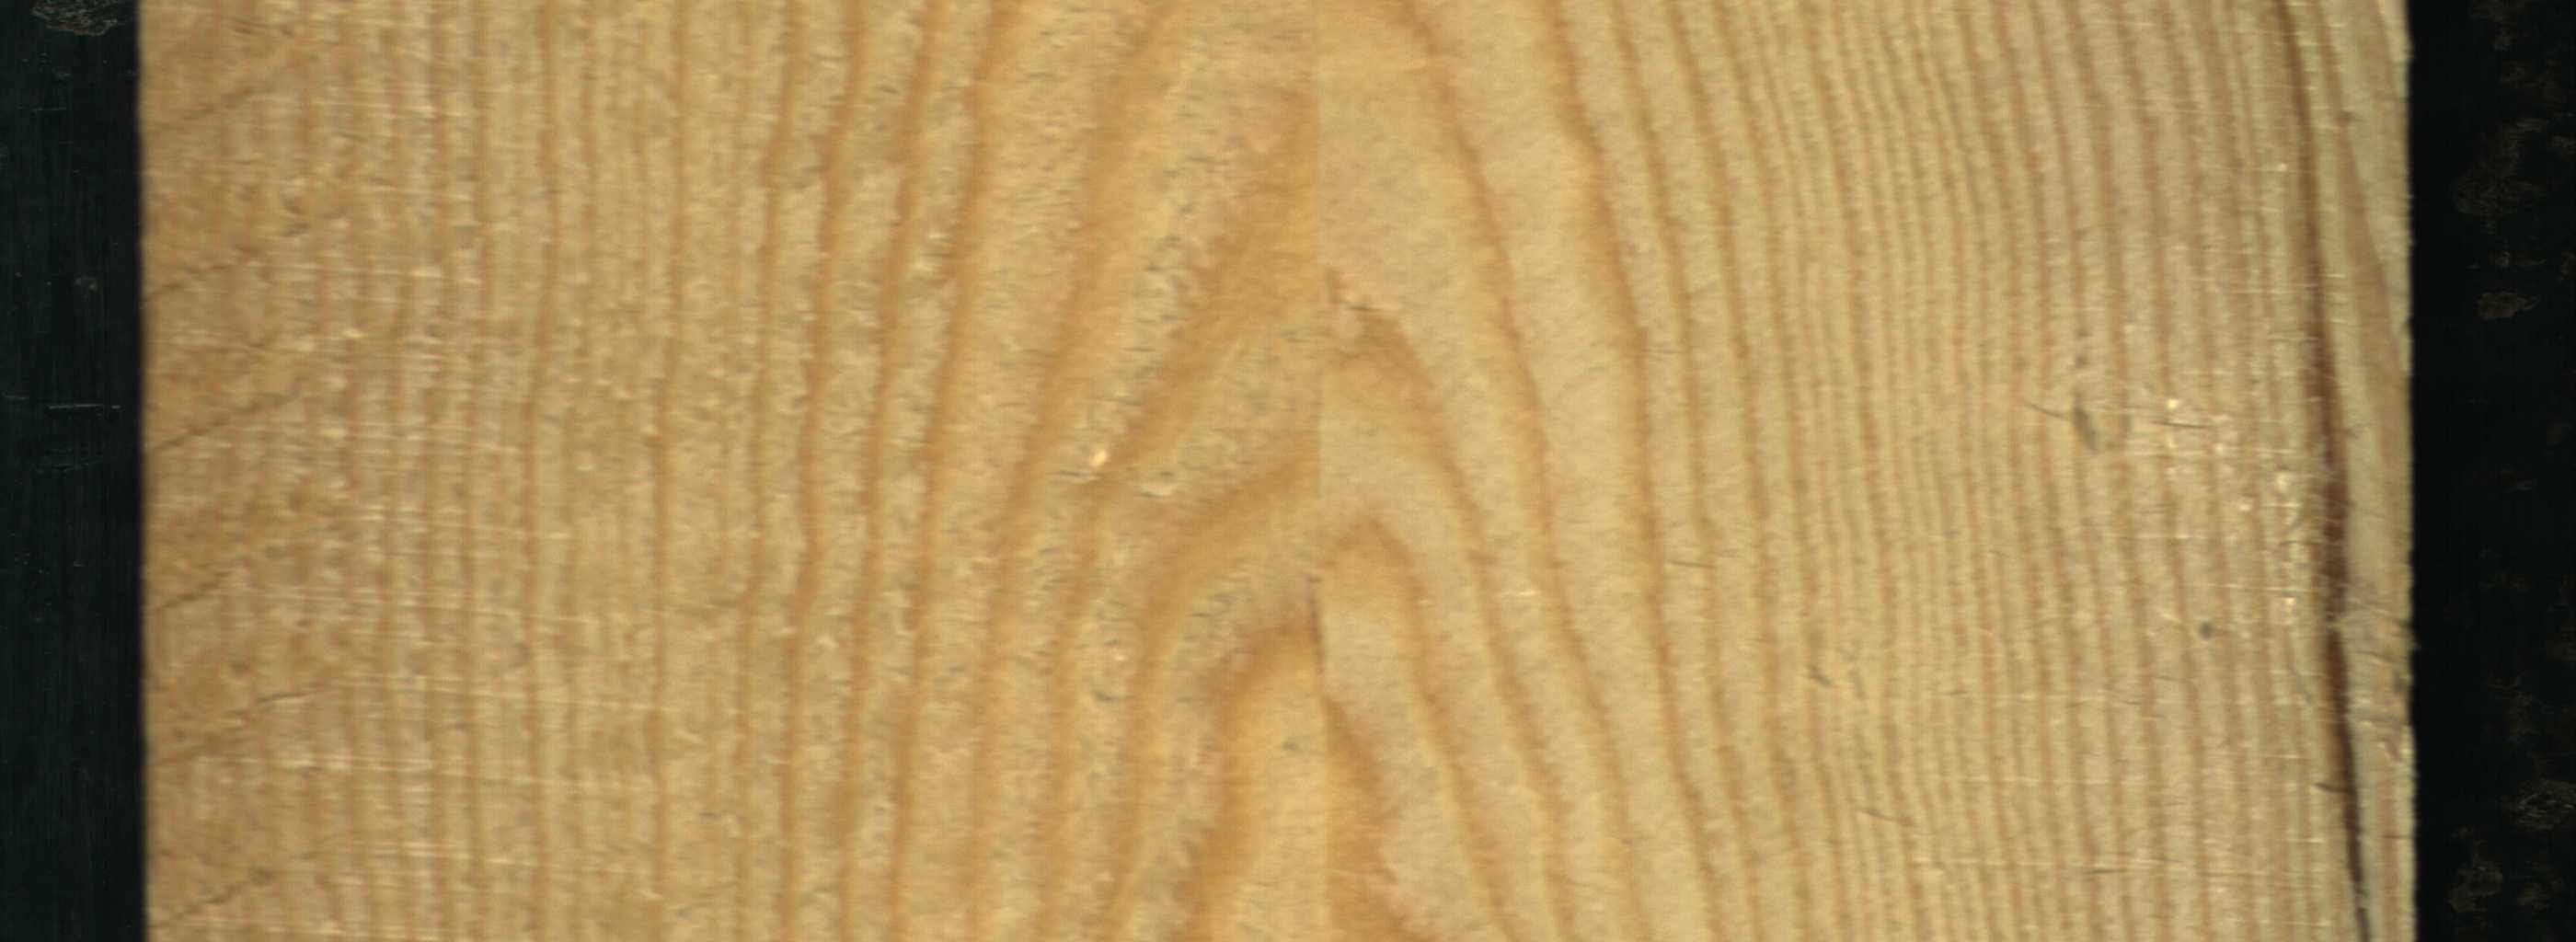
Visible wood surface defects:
resin